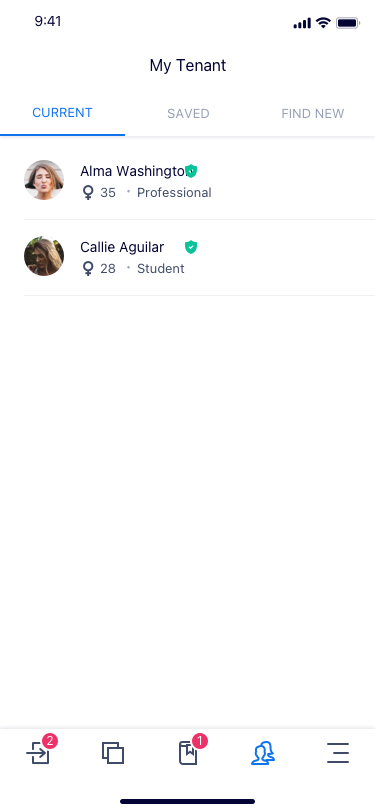
Text in this UI design:
current
saved
find new